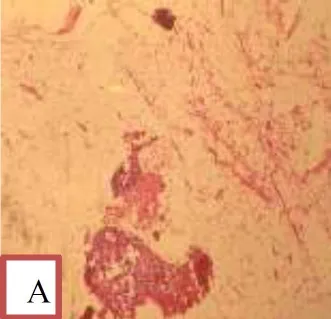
A) Lipoma include mature adipocyte and specific capillary network. Size of mature fat cells differ insignificant from each other. Thin fibrous septa separating the lobules are observed (Low magnification).
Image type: pathology (h&e)